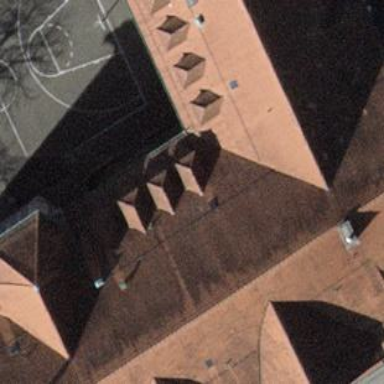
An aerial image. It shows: School building with gabled roof.